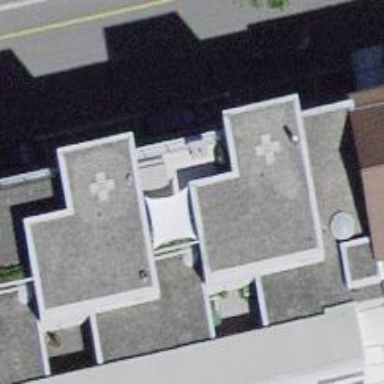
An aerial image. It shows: Building with flat roof.